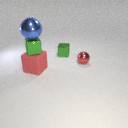
small green metal cube behind large red rubber cube